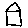
Label: house